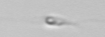
Label: flagellate_morphotype3